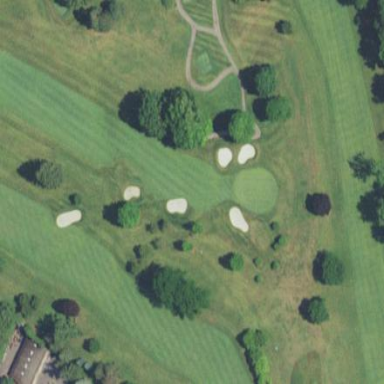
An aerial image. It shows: Grassy area designated as golf fairway.